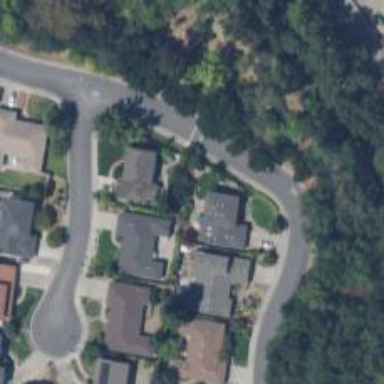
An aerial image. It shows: Residential road with sidewalk on the left.